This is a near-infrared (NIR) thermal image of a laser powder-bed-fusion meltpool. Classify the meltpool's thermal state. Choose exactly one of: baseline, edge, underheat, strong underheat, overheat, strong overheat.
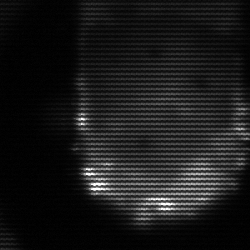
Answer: baseline